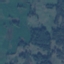
Label: Pasture